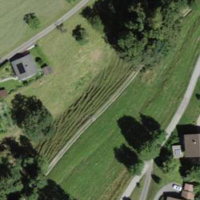
EUNIS habitat code: 55
Species observed at this site:
Convolvulus arvensis